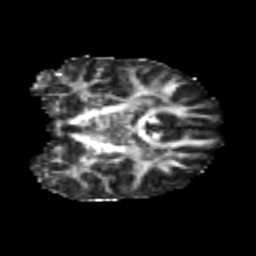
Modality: FA
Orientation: coronal
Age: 20
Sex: female
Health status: healthy
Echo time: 0.074 s